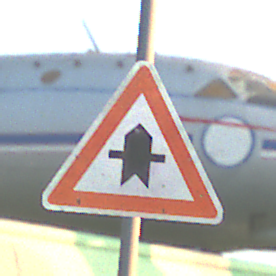
Verkehrszeichen: Vorfahrt
Umgebung: Outdoor, Special
Tageszeit: SunriseSunset
Wetter: Clear
Licht: Natural
Jahreszeit: NotSpecified
Kontrast: MediumContrast